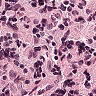
Metastatic tissue present: no